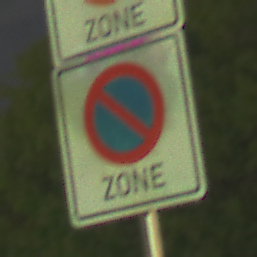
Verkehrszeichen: BeginnEingeschraenktesHalteverbotZone
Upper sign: BeginnZone20
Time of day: Night
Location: Outdoor (Urban)
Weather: PartlyCloudy
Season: NotSpecified
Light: Artificial